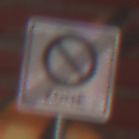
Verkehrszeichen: EndeEingeschraenktesHalteverbotZone
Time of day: MorningAfternoon
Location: Outdoor (Urban)
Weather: Clear
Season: NotSpecified
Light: Natural